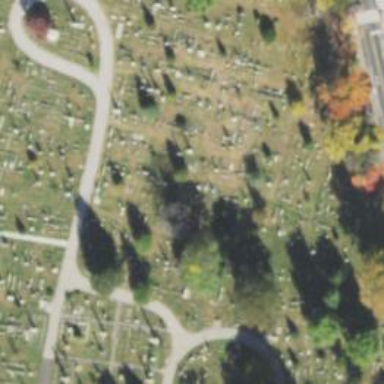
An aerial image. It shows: Memorial site with historic significance.